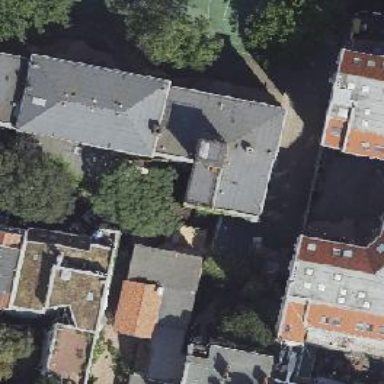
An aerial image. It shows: Part of building.